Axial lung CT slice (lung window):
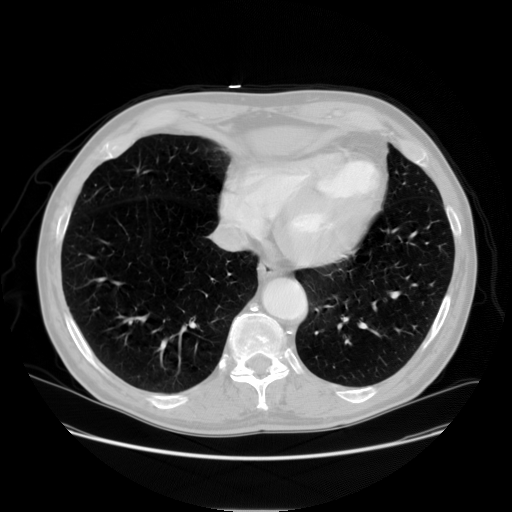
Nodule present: no